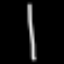
Label: line